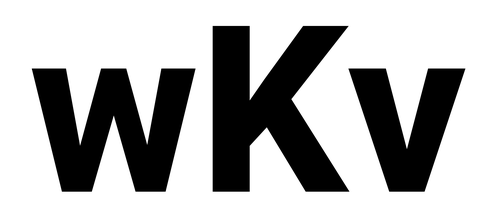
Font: Roboto_ExtraBold